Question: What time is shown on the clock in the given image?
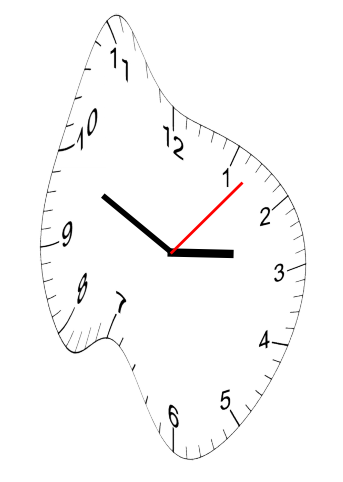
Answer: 02:49:07